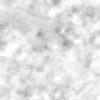
Label: no_change